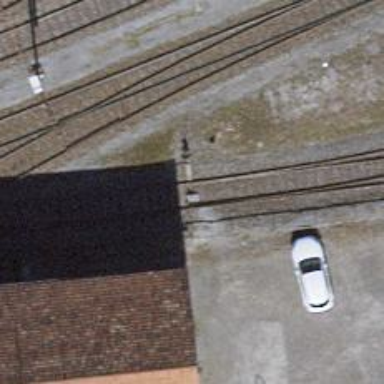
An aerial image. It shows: Railway switch.